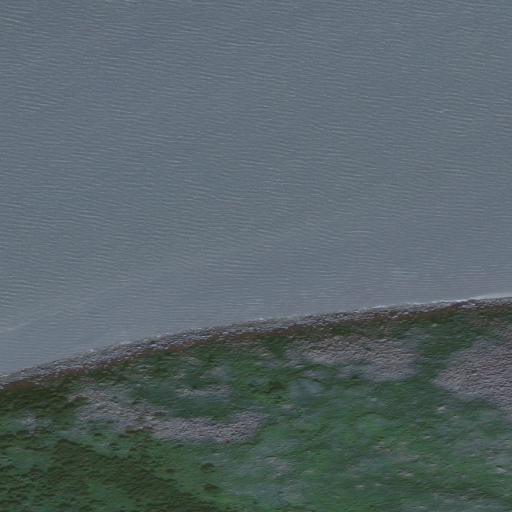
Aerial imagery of cape in Alaska named Point Dyer containing only unknown